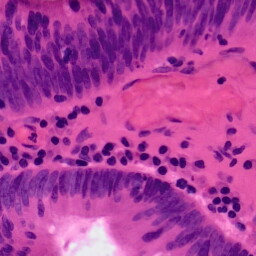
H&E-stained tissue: Colon